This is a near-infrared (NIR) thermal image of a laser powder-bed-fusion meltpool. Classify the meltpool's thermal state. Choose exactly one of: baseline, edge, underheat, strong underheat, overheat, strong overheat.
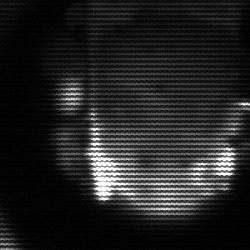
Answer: baseline